Explain the disparities between the first and second image.
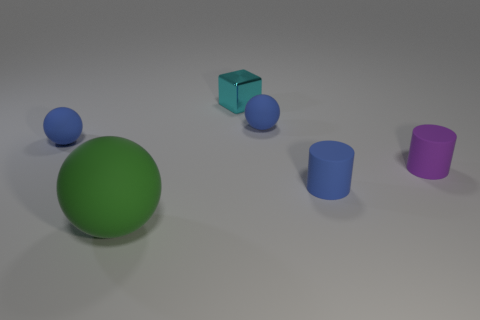
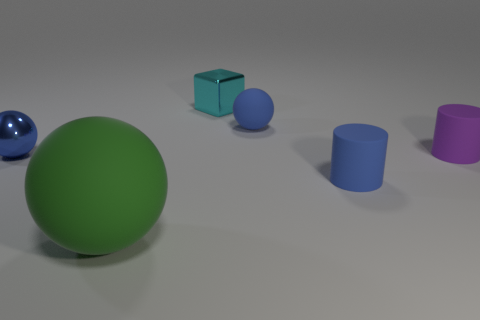
the small blue matte ball that is to the left of the large green matte object changed to metal
the small blue matte ball to the left of the tiny metal object became metallic
the small blue rubber sphere that is left of the small cyan cube became metallic
the tiny blue rubber ball to the left of the cube turned metallic